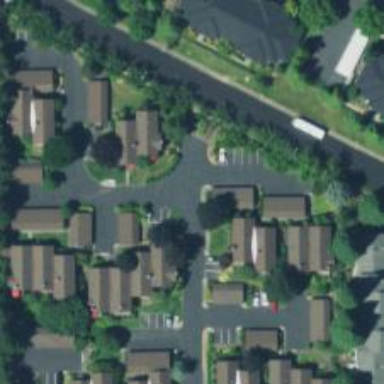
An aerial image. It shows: Residential road with sidewalk on the left side.